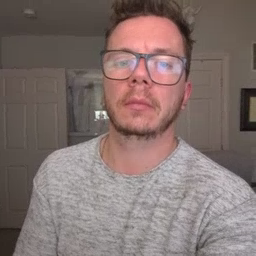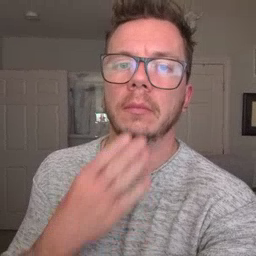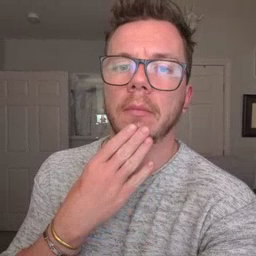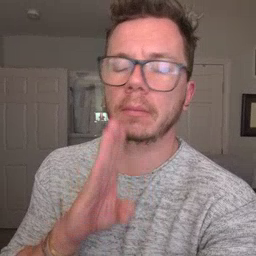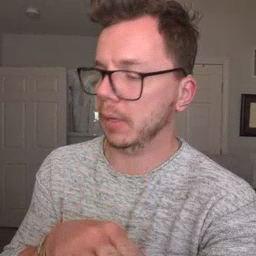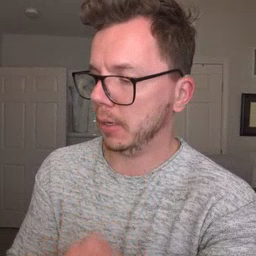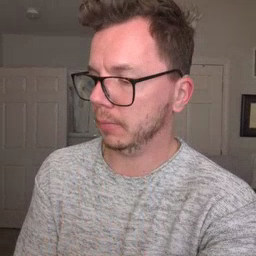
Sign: bad